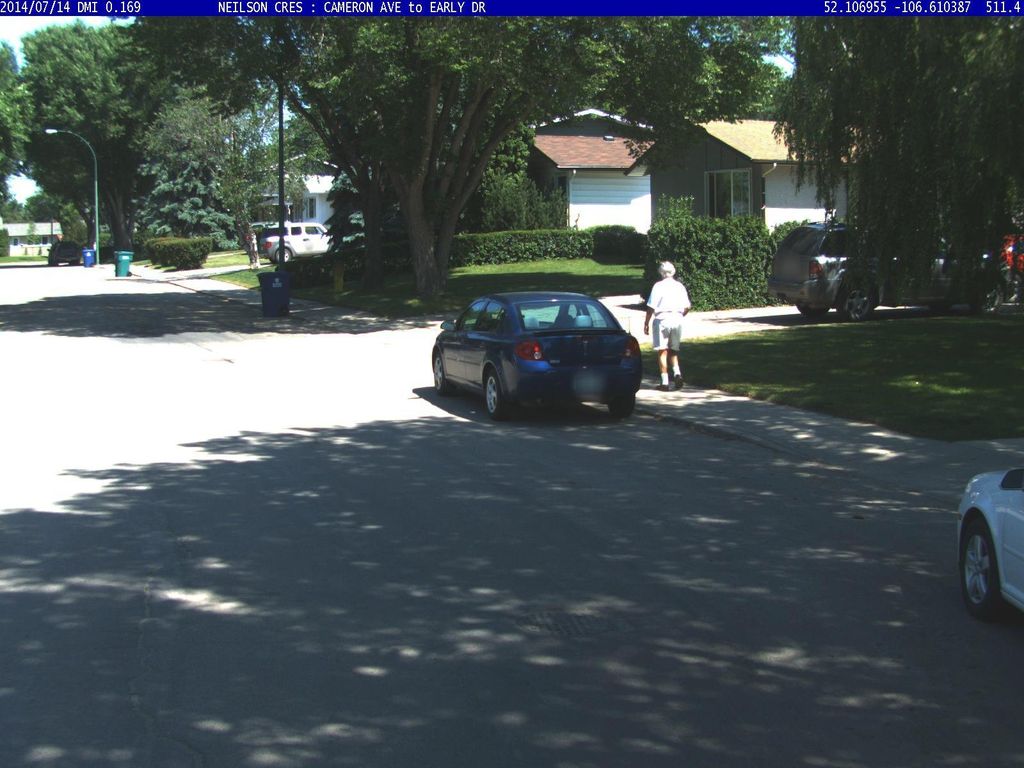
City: saskatoon